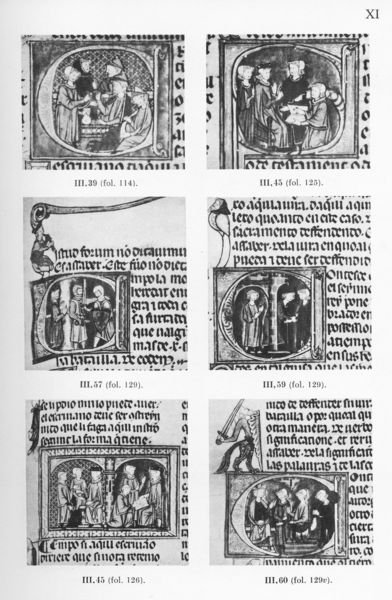
Titel: Vidal Mayor
Künstler: Vidal de Canellas
Schlagwörter: mann, weiß, frauen, menschen, frau, grau, männer, schwarz, szene, säule, bibel, stehen, figur, blatt, engel, schrift, fotos, papier, bogen, figuren, tafel, weiber, kopftuch, detail, foto, schild, buch, initialen, seite, illustration, schwarzweiß, schwert, text, buchstaben, beschriftung, initiale, ritter, seiten, jesus, mittelalter, schwart, mönche, buchseiten, auszug, szenen, musikant, abbildungen, latein, buchmalerei, alexander, majuskel, chrift, majuskeln, manuskript, artus, bildtafel, fernseher, publikation, a, e, d, c, inkunabeln, 1100, 6 abbildungen, xi, tv-aperat, sammelschrift